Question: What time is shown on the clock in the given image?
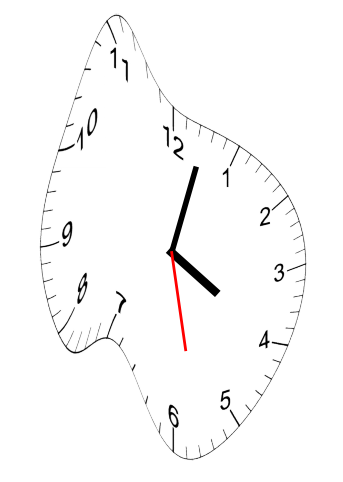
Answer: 04:02:28